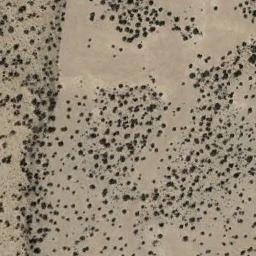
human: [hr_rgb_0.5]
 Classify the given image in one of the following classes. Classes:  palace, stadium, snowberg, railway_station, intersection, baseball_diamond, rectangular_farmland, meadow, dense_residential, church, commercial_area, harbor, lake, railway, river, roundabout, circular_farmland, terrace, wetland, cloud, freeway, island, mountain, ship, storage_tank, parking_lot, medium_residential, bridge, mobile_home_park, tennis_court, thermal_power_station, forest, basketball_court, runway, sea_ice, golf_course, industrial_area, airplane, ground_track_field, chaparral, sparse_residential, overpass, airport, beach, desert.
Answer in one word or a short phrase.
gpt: chaparral